Question: I know this might be a duplicate, but the other questions I've found about this topic don't describe my problem well enough.
'''
public bool FileExists(string filename)
{
try
{
if (filename != null)
{
// folder where the file is
StorageFolder folder = ApplicationData.Current.LocalFolder;
// check if file exists
if (folder.TryGetItemAsync(filename) != null)
return true;
return false;
}
return false;
}
catch (Exception e)
{
// do stuff
}
}
'''
My problem is that this method always returns true. 'TryGetItemAsync(string name)' should return null if the file is not found. Instead, it returns 'System.__ComObject', regardless of if my parameter name is an actual file or not.
I am have checked multiple times that the file does exist in my 'folder'.
Can anyone explain the behavior that it always returns 'System.__ComObject'?
:
Some more information:
In my 'main' class, I'm testing it like this:
'''
Debug.WriteLine("Existing file = " + fileUtils.FileExists("Testfile1.txt"));
Debug.WriteLine("Not-Existing file = " + fileUtils.FileExists("Testfile2.txt"));
'''
As you can see, the file does exist in the folder (and the folder in my code has the right path which leads to this folder):

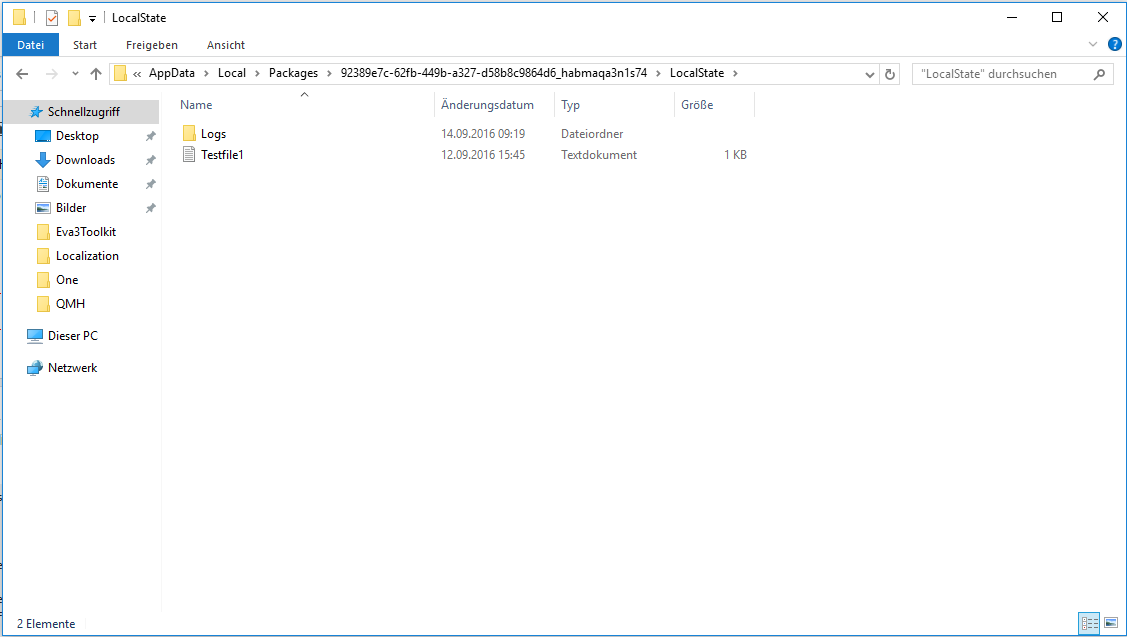
Answer: folder.TryGetItemAsync() returns TResult object which stores the OPERATION not the RESULT of operation
to get the result just use await
'''
var result = await folder.TryGetItemsAsync(filename);
'''
or
'''
var tRes = folder.TryGetItemsAsync(filename);
var outputFile = tRes.GetResults();
'''